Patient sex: F
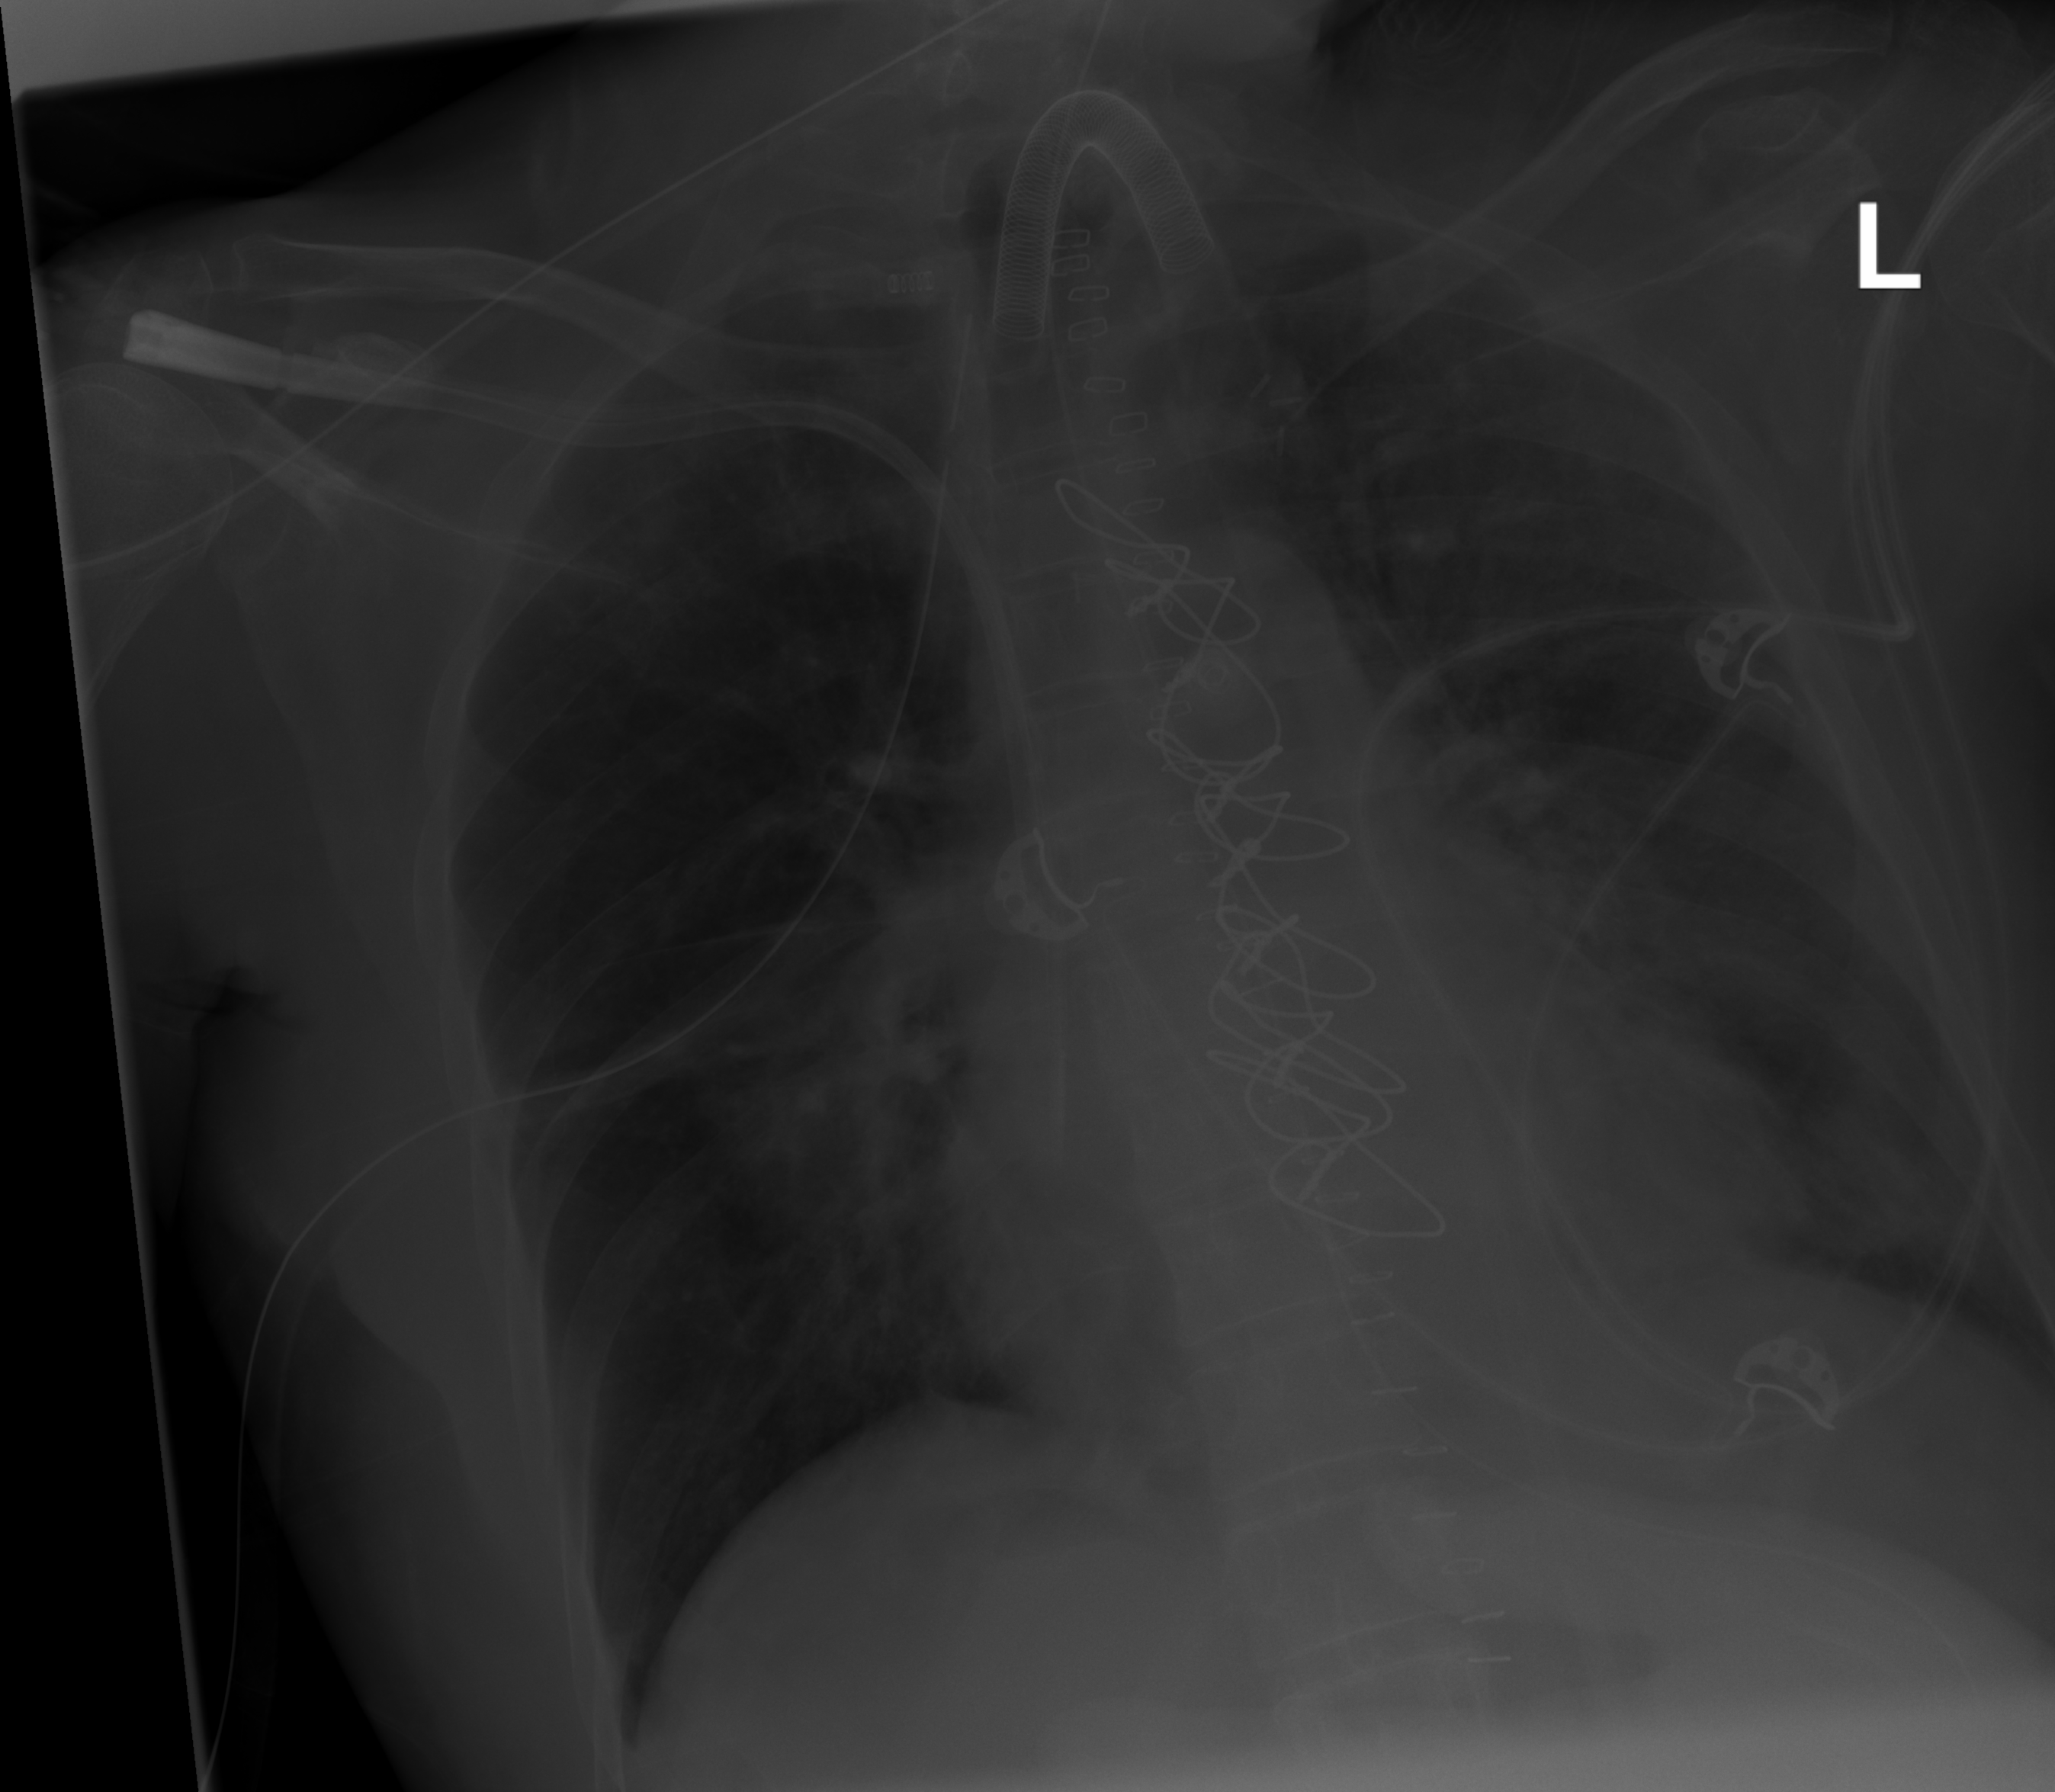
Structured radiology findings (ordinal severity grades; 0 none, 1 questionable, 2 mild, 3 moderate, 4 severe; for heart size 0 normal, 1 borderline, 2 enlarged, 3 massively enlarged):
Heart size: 0
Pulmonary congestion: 2
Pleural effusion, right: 0
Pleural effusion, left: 2
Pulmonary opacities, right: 0
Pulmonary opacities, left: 2
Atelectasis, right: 0
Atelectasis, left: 2